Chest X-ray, AP view. Patient: 58 years old, sex M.
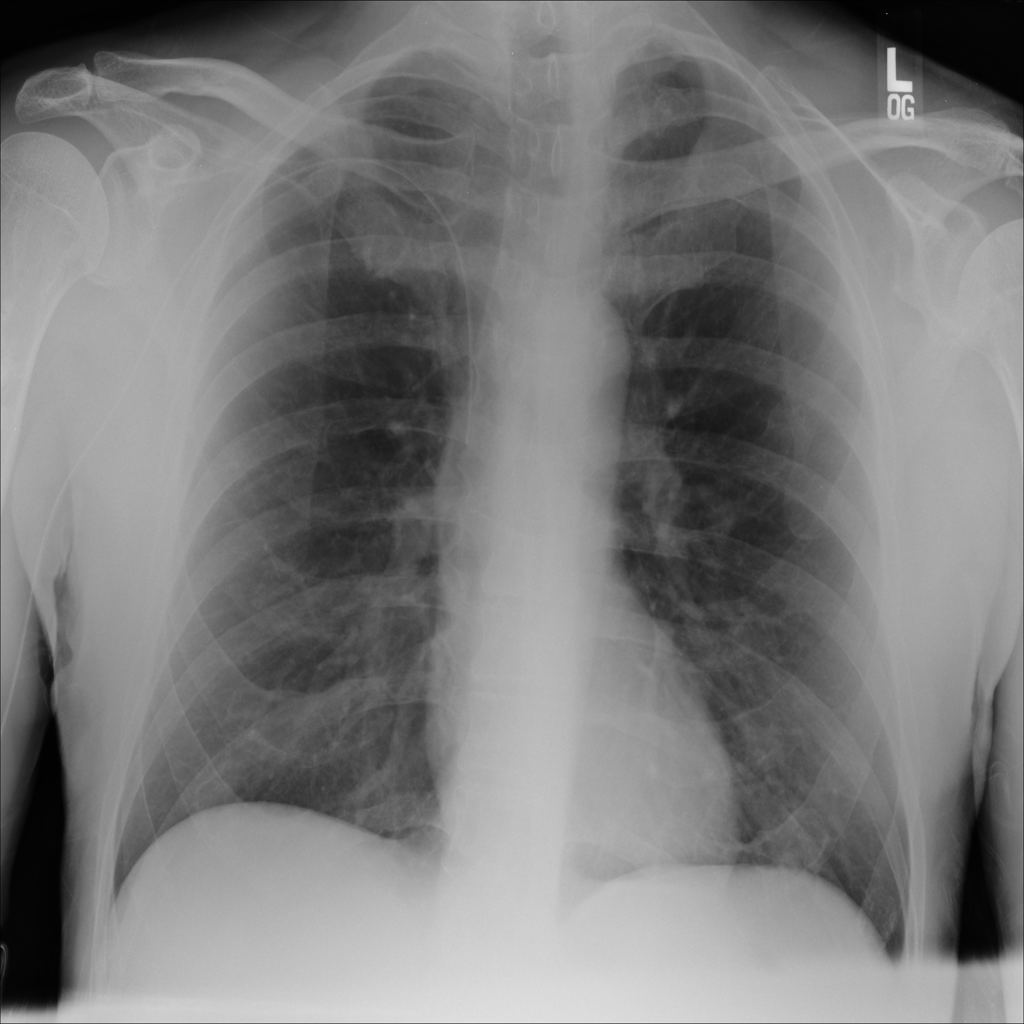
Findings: No Finding